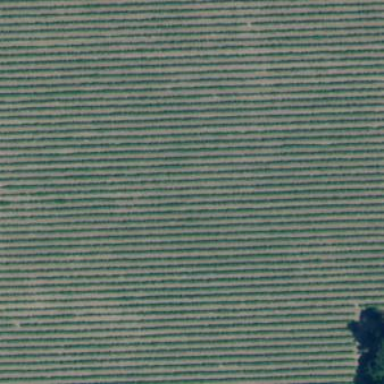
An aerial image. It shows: Vineyard growing grapes.